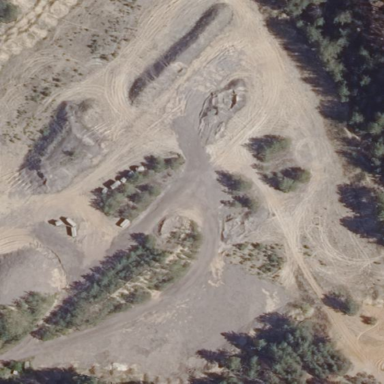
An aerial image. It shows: Quarry area.